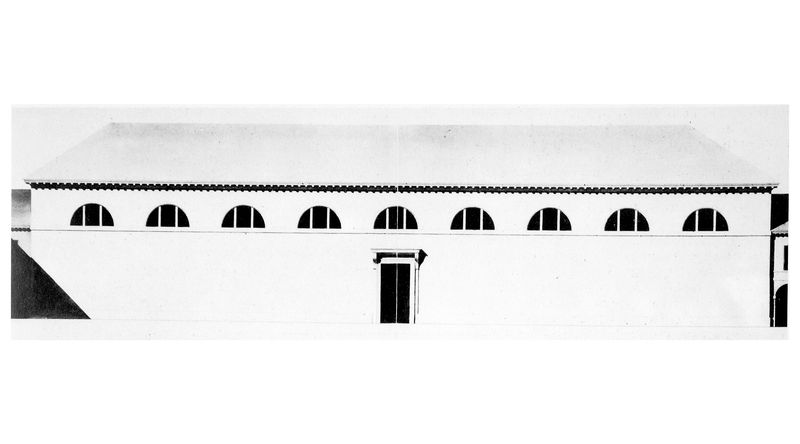
Titel: Marstallgebäude der Residenz in München - Fassadenaufriss (Detail)
Künstler: Carl von Fischer
Standort: München
Institution: Architektursammlung der Technischen Universität
Schlagwörter: dunkel, feder, flügel, himmel, schatten, weiß, dreieck, fenster, grau, hell, licht, schwarz, skizze, tür, zeichnung, dach, gebäude, haus, architektur, lang, bild, häuser, weite, gitter, frontal, kontrast, oval, rund, stock, welle, wellen, papier, modell, rahmung, schlagschatten, ansicht, bogen, fassade, türen, studie, hart, giebel, linien, hof, türe, weis, platz, rundbogen, symmetrie, streifen, tor, halle, anbau, foto, fotografie, bögen, symetrie, eingang, helligkeit, umriß, rundfenster, linie, symmetrisch, schnitt, radierung, stich, illustration, schwarzweiß, bleistift, entwurf, halbkreis, halbrund, fries, portal, geometrisch, sims, karte, ziegeln, gesims, türöffnung, fenstergitter, gefängnis, stäbe, walmdach, sonnenschein, vorhof, plan, horizontal, achse, achsen, breit, achsensymmetrie, symetrisch, rinne, geschoss, gebälk, kaserne, riss, stallung, aufriss, etage, architekturzeichnung, flachdach, satteldach, fensterbögen, rundbogenfenster, rchitektur, thermenfenster, fensterfront, architkeur, dioklationisches fenster, diokletianisches fenster, fensterbogen, hebäude, lünette, lünettenfenster, neun achsen, plana, plat, schmucklos, schrannenhalle, stockwer, thermen, trakt, wandfläche, halbkreise, planung, überbelichtet, schwarzweiß0, 9, halbkreisfenster